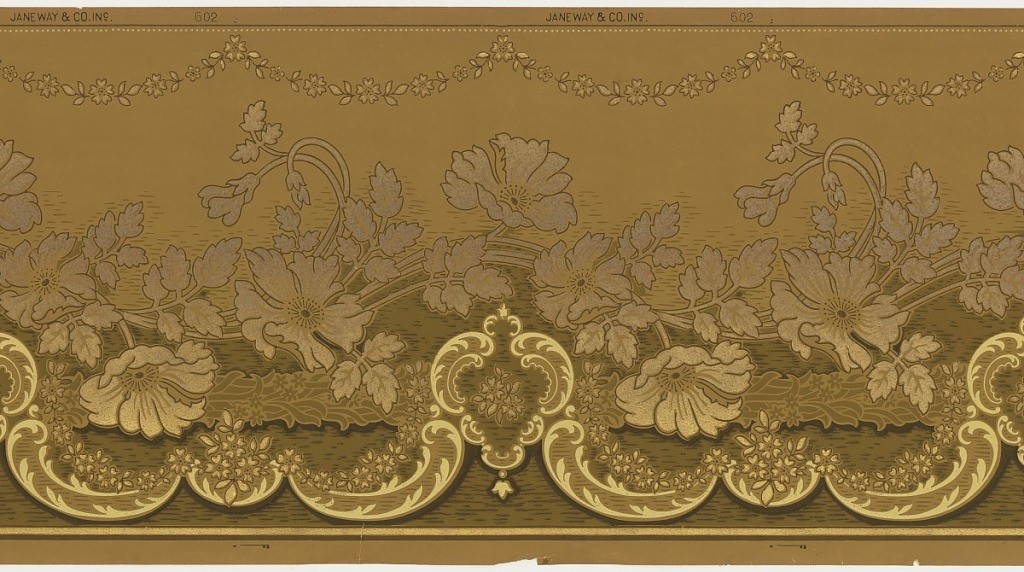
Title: Frieze
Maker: Janeway & Co. Inc., New Brunswick, New Jersey, 1848 - 1914
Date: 1905–1915
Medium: Machine-printed paper
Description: A repeating scrolling, flowering vine design above a lesser scrolling acanthus design. Upon a ground that is overlaid with a water-like design that becomes denser toward the base of the panel. Printed in cream, umber, green, brown, gold and bronze.